Question: I have added a mouse event controller to my table layout but it is not working, below is the work so far I have done
'''
private void tablelayout_MouseClick(object sender, MouseEventArgs e)
{
if (e.Button == MouseButtons.Right)
{
ContextMenu m = new ContextMenu();
m.MenuItems.Add(new MenuItem("Add Device"));
m.MenuItems.Add(new MenuItem("Delete Device"));
m.MenuItems.Add(new MenuItem("Fire"));
m.MenuItems.Add(new MenuItem("Fault"));
m.MenuItems.Add(new MenuItem("Suppress"));
}
}
'''
This is the form and table layout I have designed

<URL>
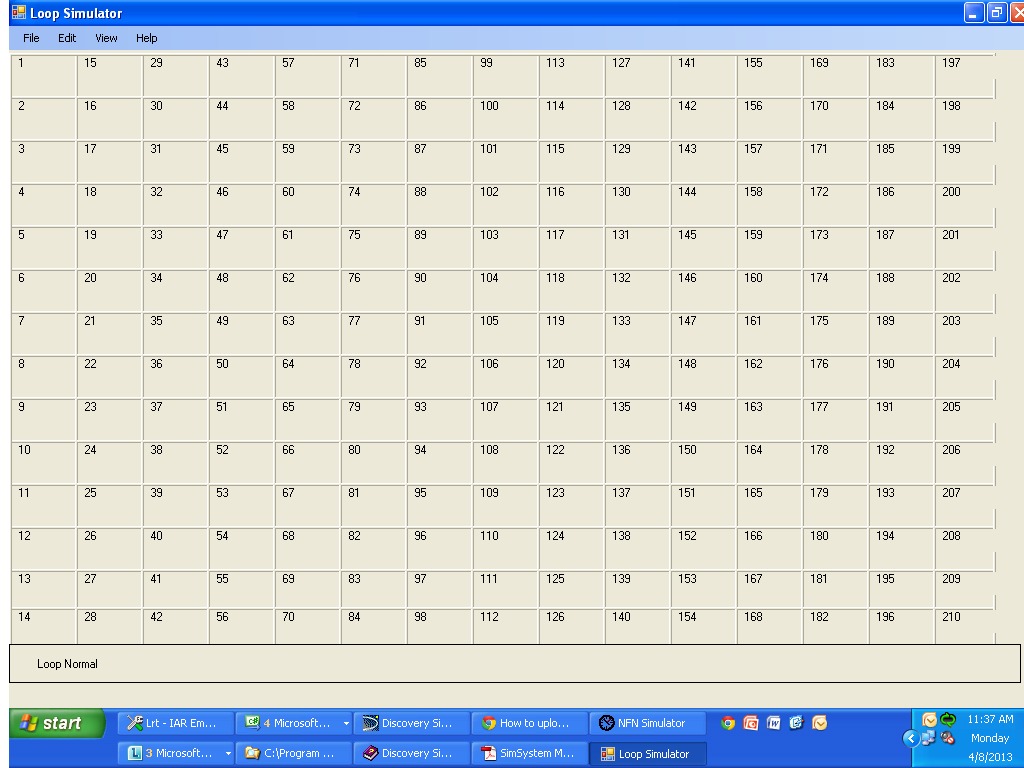
Answer: the problem is you don't show the 'ContextMenu' at all
'''
private void tableLayout_MouseClick(object sender, MouseEventArgs e)
{
if (e.Button == MouseButtons.Right)
{
ContextMenu m = new ContextMenu();
m.MenuItems.Add(new MenuItem("Add Device"));
m.MenuItems.Add(new MenuItem("Delete Device"));
m.MenuItems.Add(new MenuItem("Fire"));
m.MenuItems.Add(new MenuItem("Fault"));
m.MenuItems.Add(new MenuItem("Suppress"));
//add this line to the event handler
m.Show((Control)(sender), e.Location);
}
}
'''
and for your question about adding event handlers for this context menu for every single one of menu items you need to define an event handler like this :
'''
m.MenuItems[0].Click += MenuItemClick;
'''
and for the event :
'''
void MenuItemClick(object sender, EventArgs e)
{
// your code
}
'''
so far we have defined click event handler for 'MenuItem("Add Device")' repeat these steps for other MenuItems as well as this one